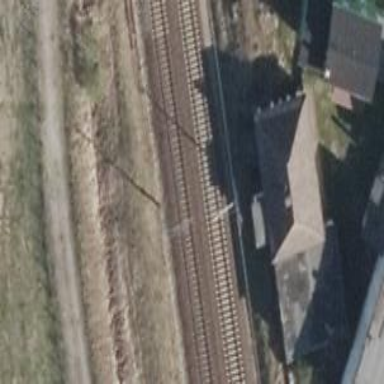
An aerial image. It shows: Milestone along the railway with catenary mast.